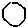
Label: hexagon